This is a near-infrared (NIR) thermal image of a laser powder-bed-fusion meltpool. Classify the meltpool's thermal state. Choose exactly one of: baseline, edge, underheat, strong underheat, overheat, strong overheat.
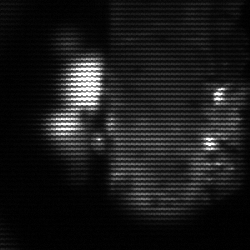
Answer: strong underheat